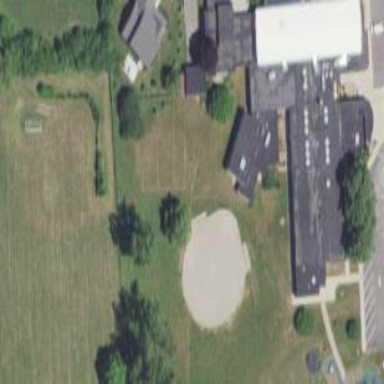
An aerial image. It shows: Baseball pitch for leisure land.